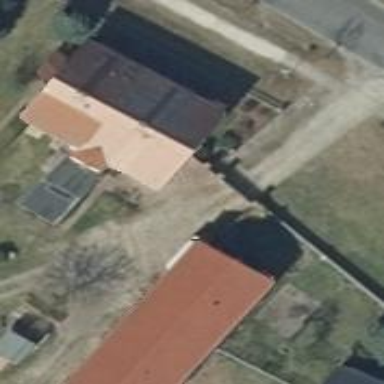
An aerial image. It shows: Gabled house with red roof. The roof is oriented along the house.